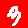
Digit: 3